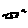
Label: cat